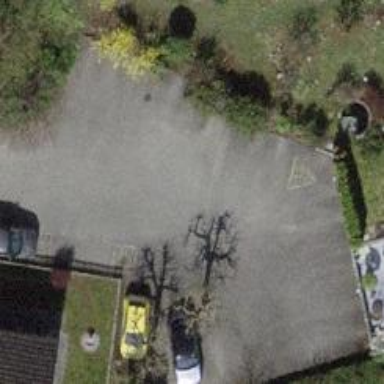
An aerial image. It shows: Parking aisle designated as service road.